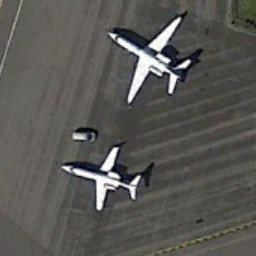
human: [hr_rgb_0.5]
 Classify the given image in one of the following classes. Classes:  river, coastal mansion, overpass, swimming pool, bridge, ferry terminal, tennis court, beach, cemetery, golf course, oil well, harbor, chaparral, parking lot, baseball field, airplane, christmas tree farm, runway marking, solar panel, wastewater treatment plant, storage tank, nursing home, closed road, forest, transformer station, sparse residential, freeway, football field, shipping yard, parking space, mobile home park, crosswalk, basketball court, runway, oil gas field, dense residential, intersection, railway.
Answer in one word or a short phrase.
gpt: airplane